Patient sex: F
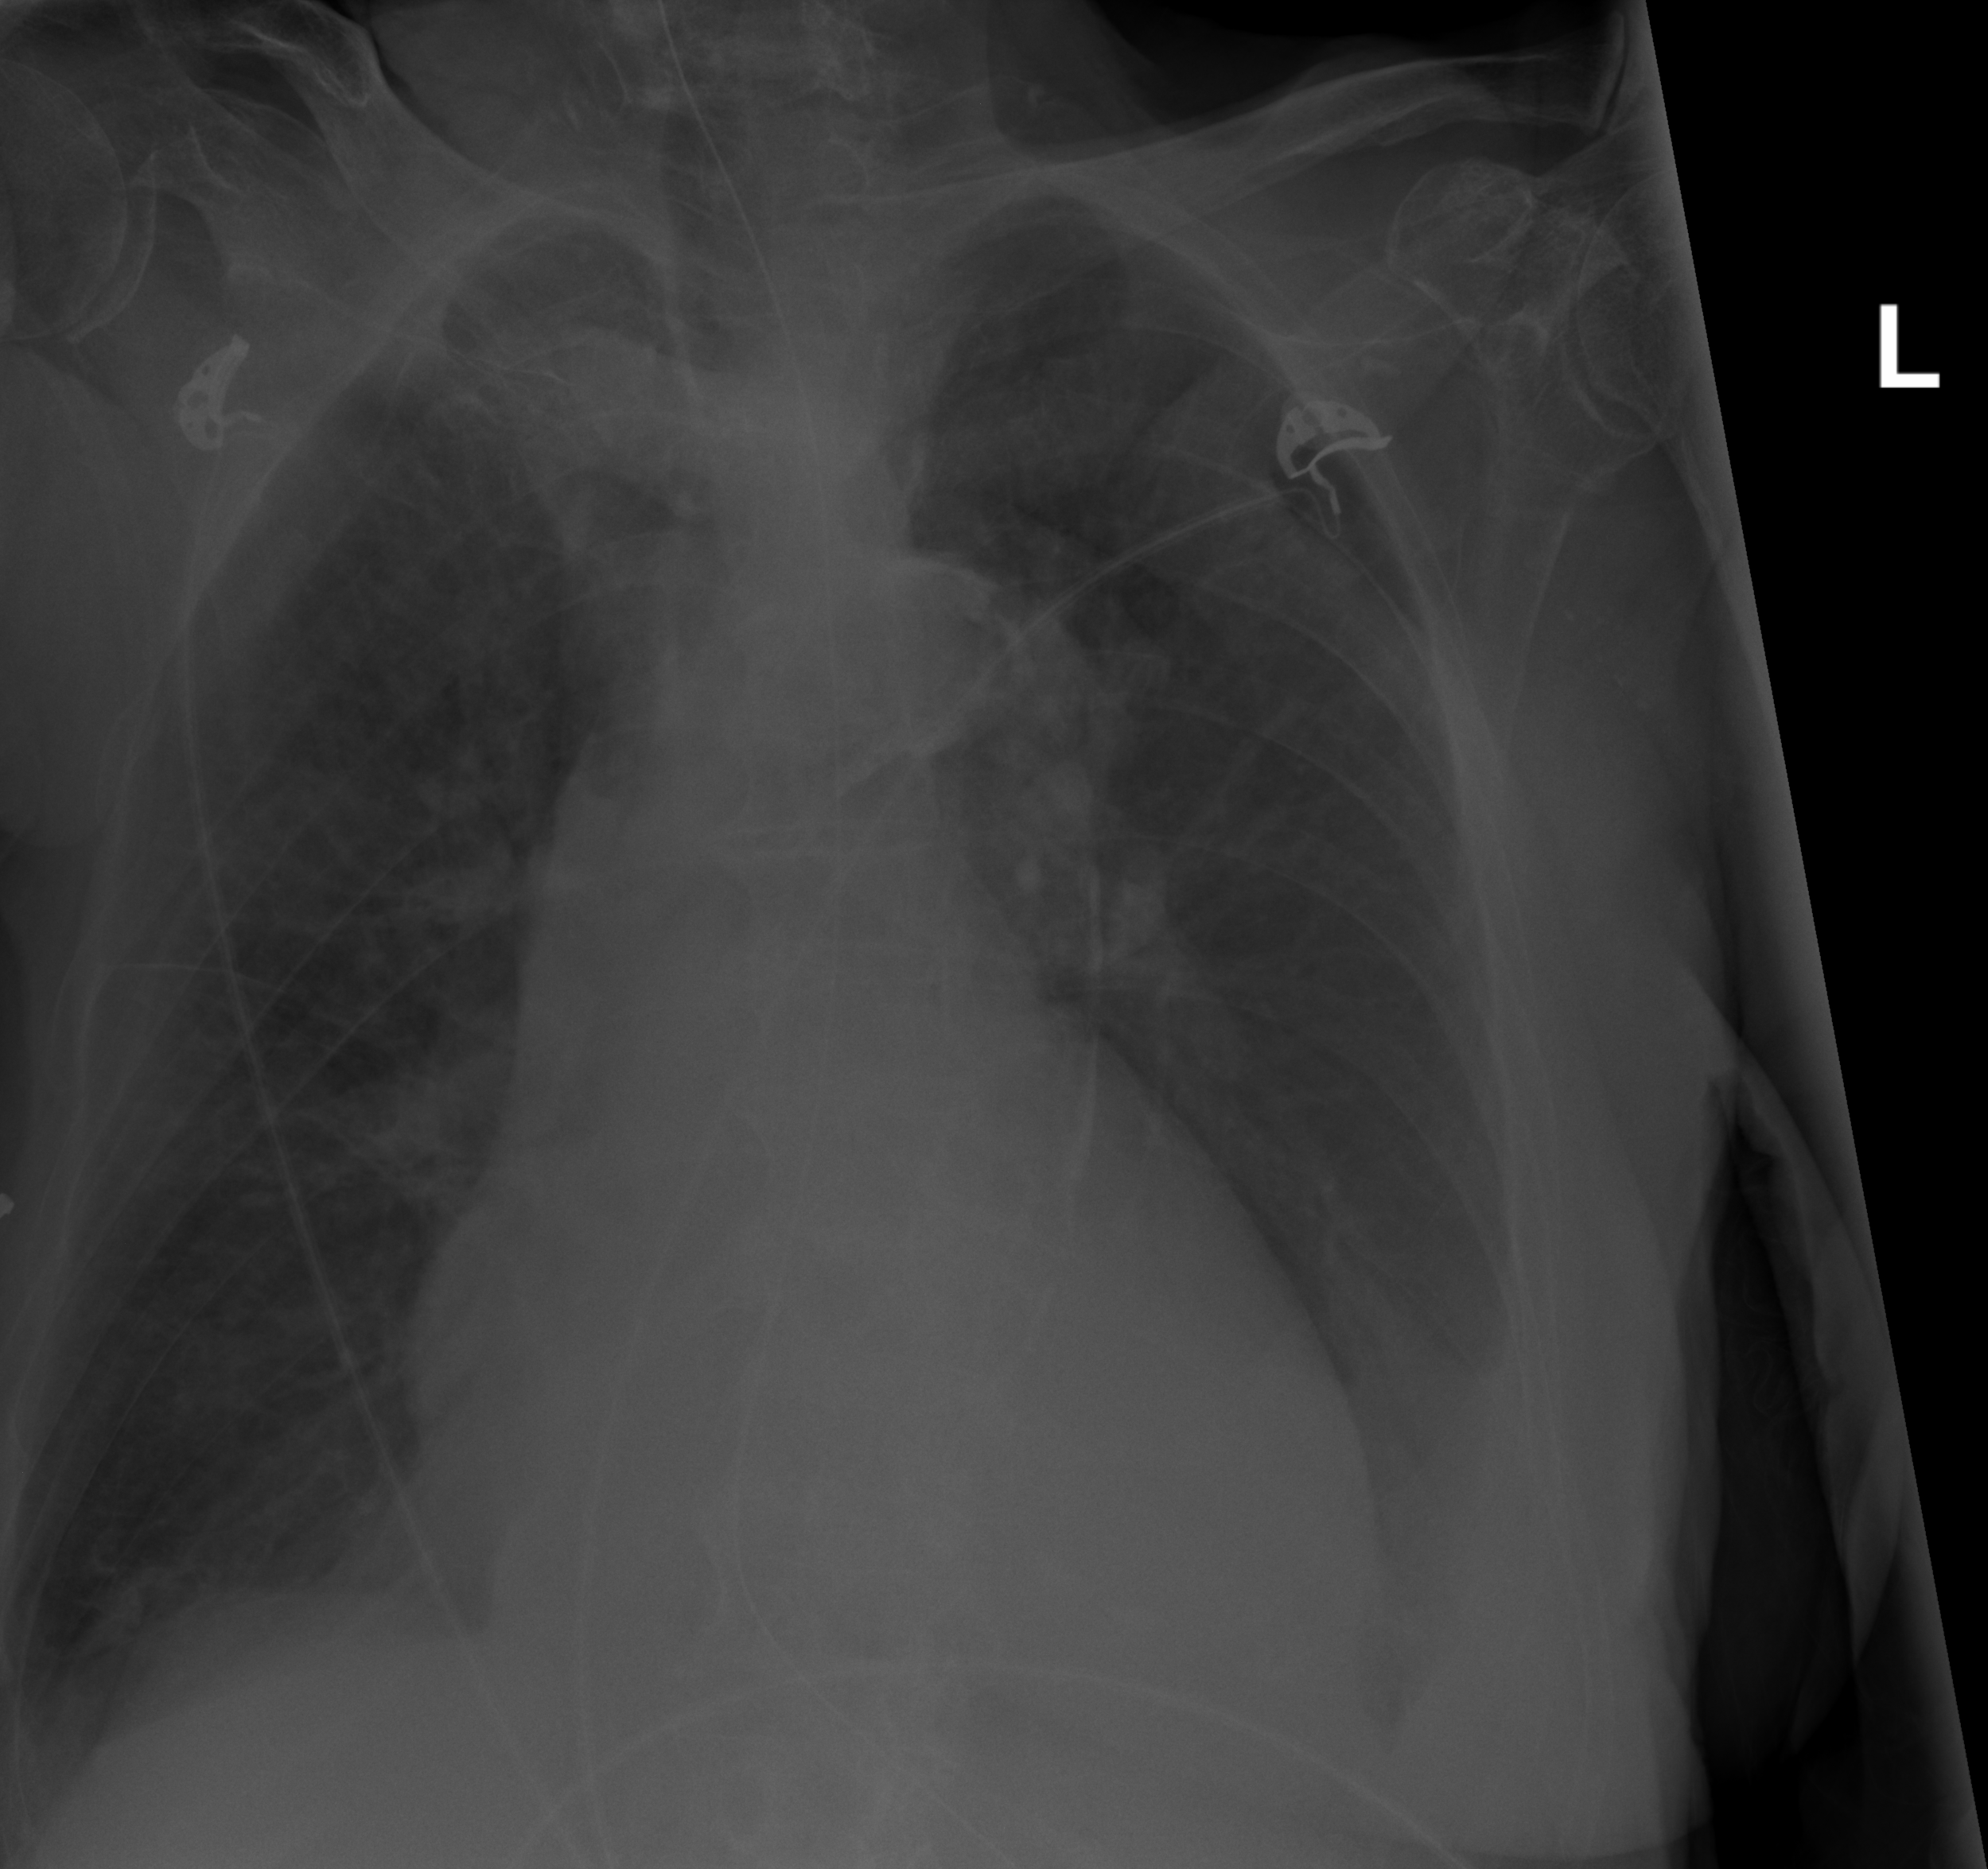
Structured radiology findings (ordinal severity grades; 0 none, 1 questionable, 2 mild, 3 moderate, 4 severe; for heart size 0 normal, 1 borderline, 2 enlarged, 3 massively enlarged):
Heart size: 1
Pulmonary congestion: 3
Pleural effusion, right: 1
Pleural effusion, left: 2
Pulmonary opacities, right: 2
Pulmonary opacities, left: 2
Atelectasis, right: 2
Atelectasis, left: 2